Interaction volume radius: 5 \u00c5
Interaction volume height: 40 \u00c5
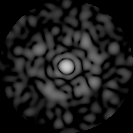
Disorder parameter: 0.8116